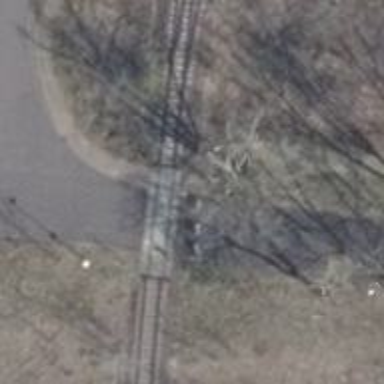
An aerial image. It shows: Disused railway.